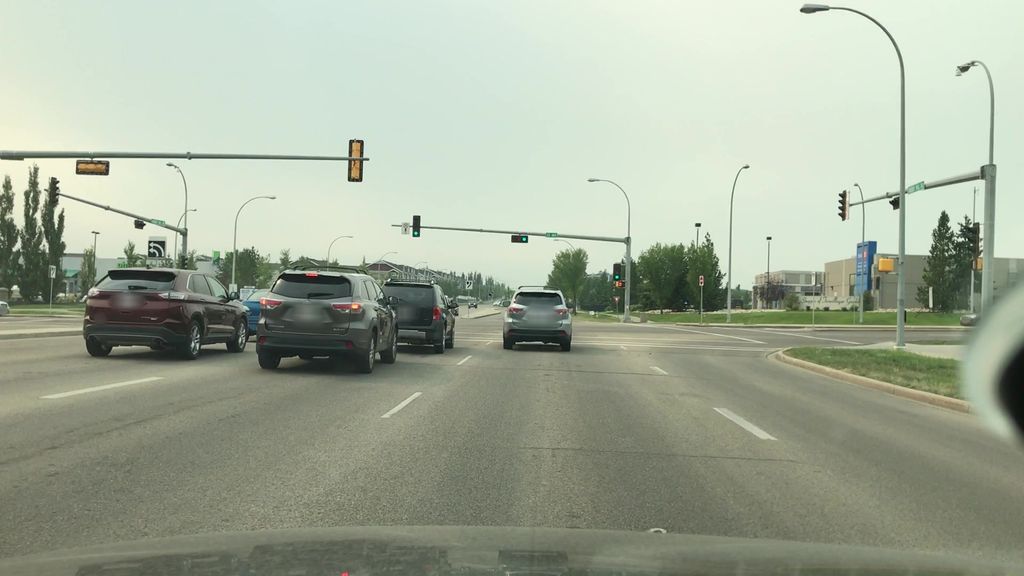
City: edmonton